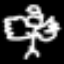
Label: angel